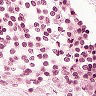
Metastatic tissue present: no